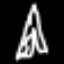
Label: The Eiffel Tower